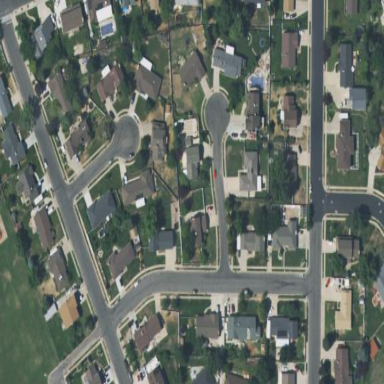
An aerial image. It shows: Sidewalk.